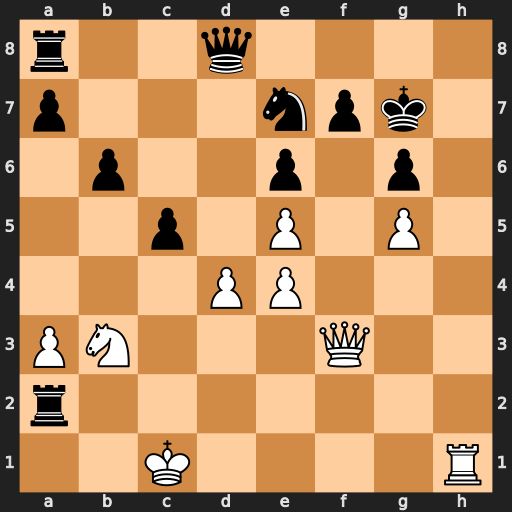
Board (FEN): r2q4/p3npk1/1p2p1p1/2p1P1P1/3PP3/PN3Q2/r7/2K4R
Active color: w
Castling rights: -
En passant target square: -
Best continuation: Qf6+ Kf8 Rh7 Ke8 d5